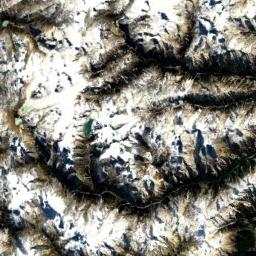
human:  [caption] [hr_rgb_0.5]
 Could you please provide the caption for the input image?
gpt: The snowberg is covered with snow and ice and the snowberg consist of lots of ridges and valleys .

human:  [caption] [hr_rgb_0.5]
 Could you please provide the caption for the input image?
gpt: There are much snow on the snowberg .

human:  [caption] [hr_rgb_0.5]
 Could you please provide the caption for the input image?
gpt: The white snow on the snow-capped mountains is veined .

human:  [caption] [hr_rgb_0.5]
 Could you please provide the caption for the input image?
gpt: A lot of snow is on the snowberg .

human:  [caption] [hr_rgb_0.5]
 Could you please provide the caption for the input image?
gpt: The snow berg is consist of bare land and white snow .